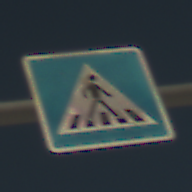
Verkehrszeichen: FussgaengerueberwegLinks
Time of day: Midday
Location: Outdoor (Beach)
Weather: PartlyCloudy
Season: NotSpecified
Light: Natural